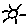
Label: sun